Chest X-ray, AP view. Patient: 34 years old, sex M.
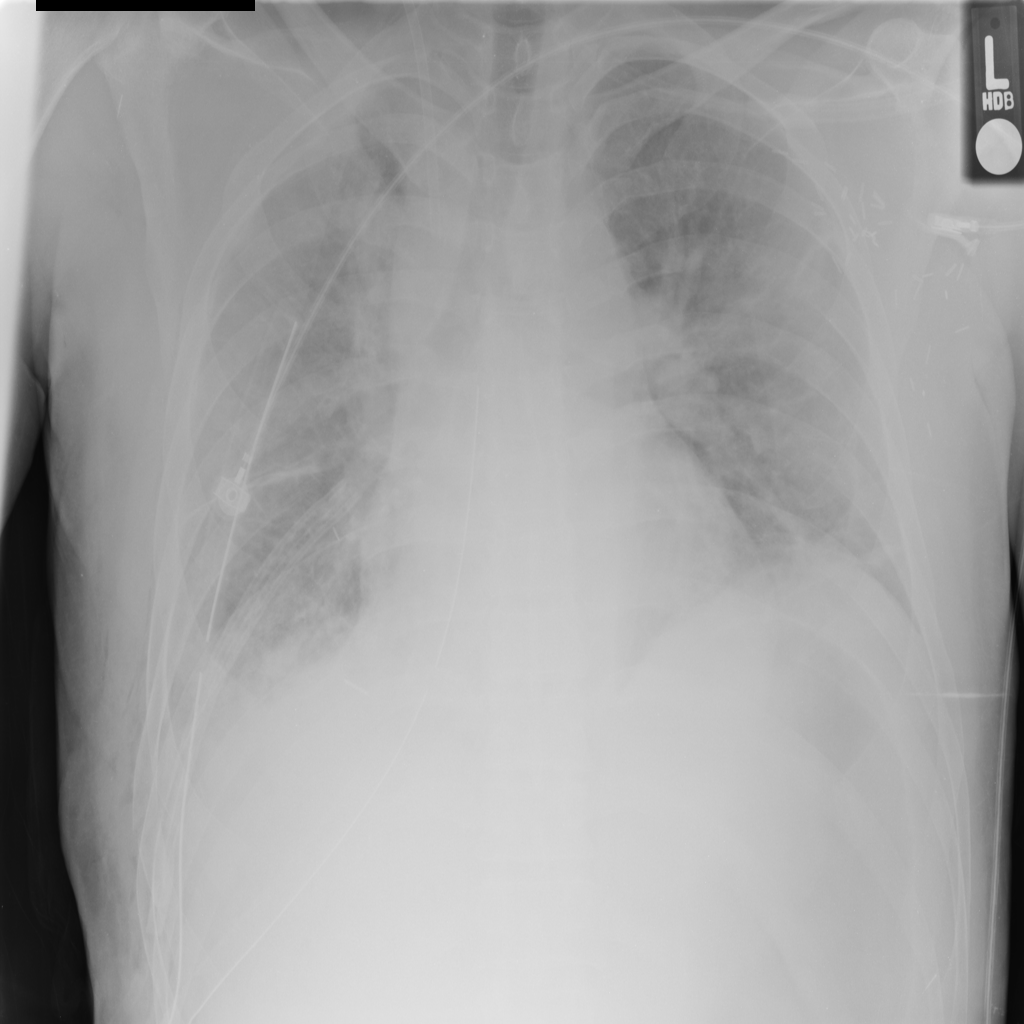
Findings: Consolidation